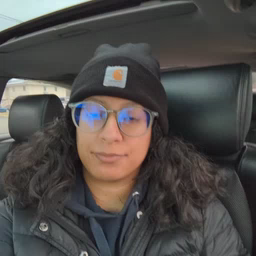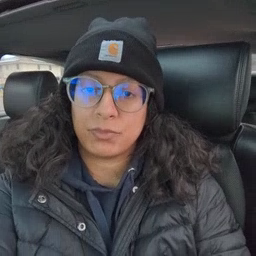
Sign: open